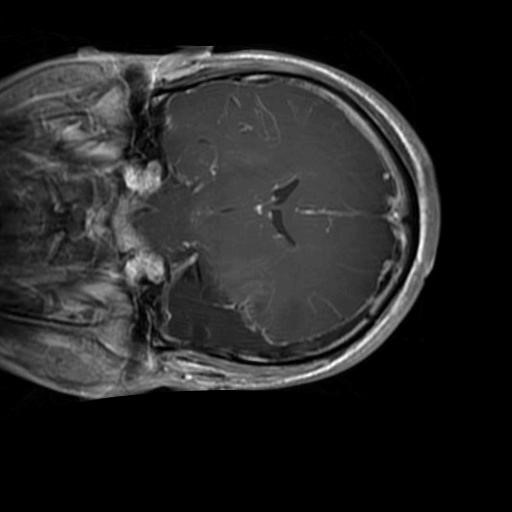
Label: brain_glioma